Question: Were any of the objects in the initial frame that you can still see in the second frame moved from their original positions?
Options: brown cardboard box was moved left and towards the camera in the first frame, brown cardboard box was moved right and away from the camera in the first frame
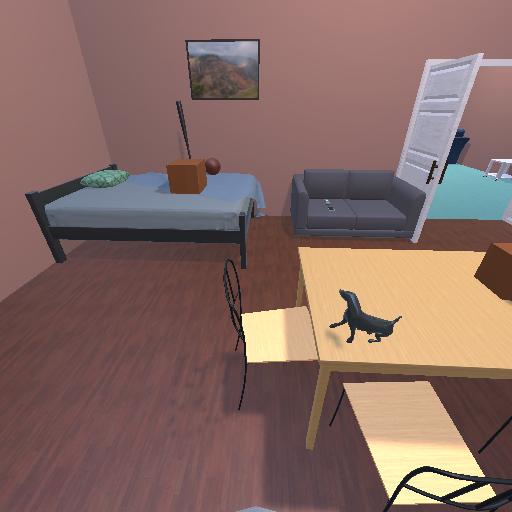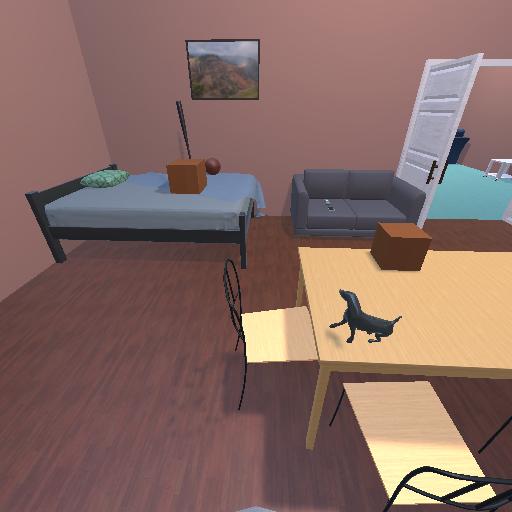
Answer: brown cardboard box was moved left and towards the camera in the first frame